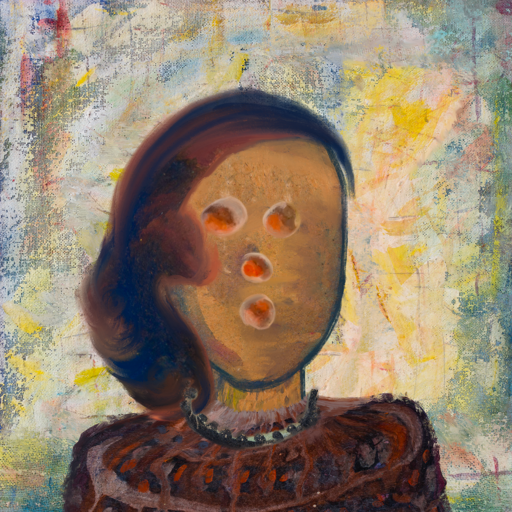
Background: Irani, Head And Neck Front: In_The_Sun, Face Front: Rupkatha, Bust: Hypocrite, Hair Front: Mother_And_Son_Son, Head Accessory: Blank, Second Necklace: Blank, Necklace: Childish, Baby: Blank